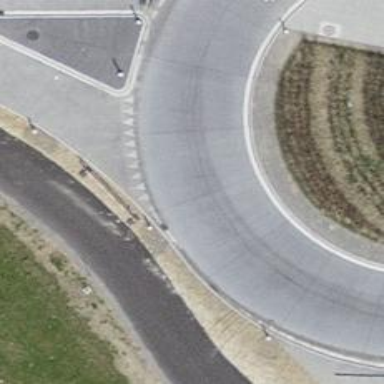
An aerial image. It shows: Primary highway with asphalt surface and separate sidewalk.